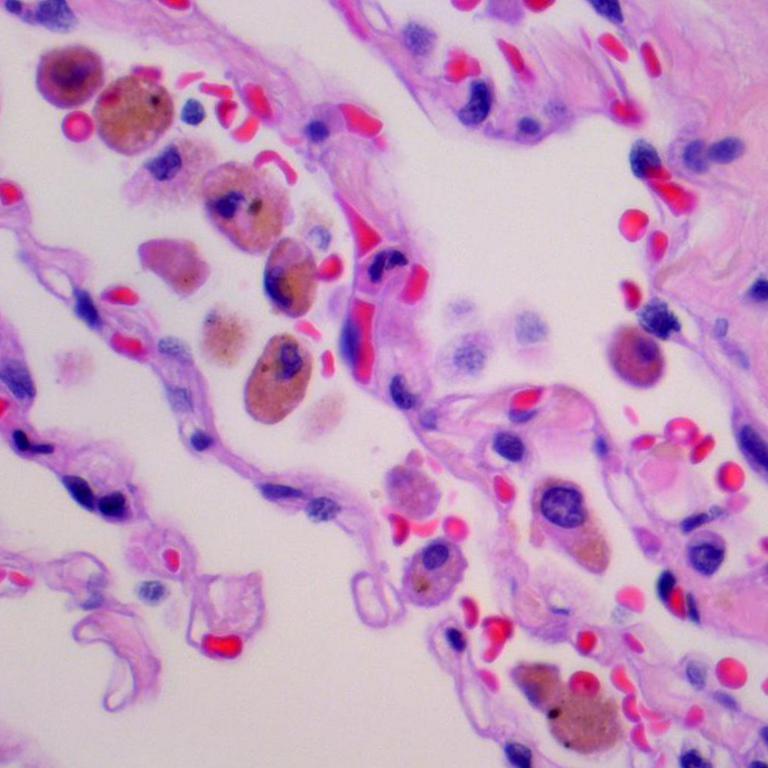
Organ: lung
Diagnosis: benign